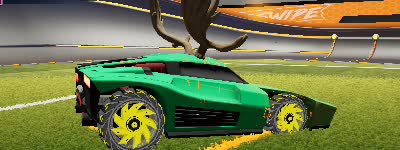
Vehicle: breakout